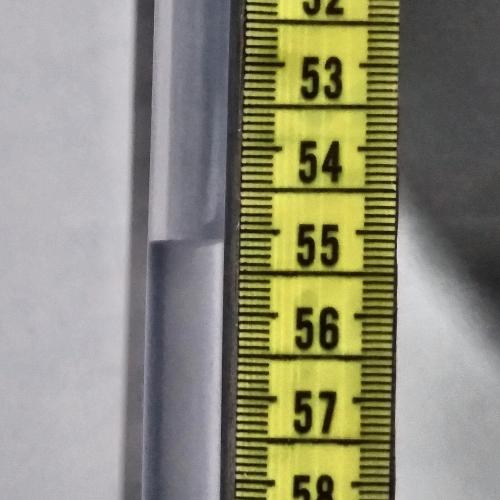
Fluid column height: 55.1 cm